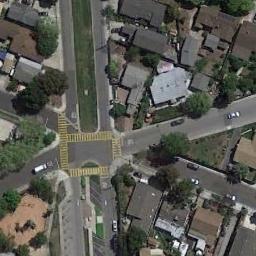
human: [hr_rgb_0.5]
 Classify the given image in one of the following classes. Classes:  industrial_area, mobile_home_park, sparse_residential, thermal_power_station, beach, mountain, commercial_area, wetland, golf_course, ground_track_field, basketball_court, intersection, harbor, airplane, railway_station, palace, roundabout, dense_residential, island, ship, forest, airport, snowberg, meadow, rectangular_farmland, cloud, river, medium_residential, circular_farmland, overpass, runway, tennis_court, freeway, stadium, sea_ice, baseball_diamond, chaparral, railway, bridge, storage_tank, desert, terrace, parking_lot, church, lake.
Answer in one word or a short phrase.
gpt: intersection